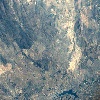
Label: land